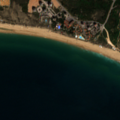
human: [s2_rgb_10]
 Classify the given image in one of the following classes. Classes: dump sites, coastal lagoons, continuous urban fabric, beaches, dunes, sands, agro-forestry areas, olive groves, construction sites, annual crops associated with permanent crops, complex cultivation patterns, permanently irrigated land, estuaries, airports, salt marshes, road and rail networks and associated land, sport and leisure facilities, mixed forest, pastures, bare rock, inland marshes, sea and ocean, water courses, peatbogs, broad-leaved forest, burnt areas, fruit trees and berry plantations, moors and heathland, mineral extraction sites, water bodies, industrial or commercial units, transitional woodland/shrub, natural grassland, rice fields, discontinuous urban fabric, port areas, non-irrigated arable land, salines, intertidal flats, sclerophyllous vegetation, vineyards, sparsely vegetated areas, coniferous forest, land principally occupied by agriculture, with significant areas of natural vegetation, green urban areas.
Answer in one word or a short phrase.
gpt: sport and leisure facilities, annual crops associated with permanent crops, beaches, dunes, sands, sea and ocean